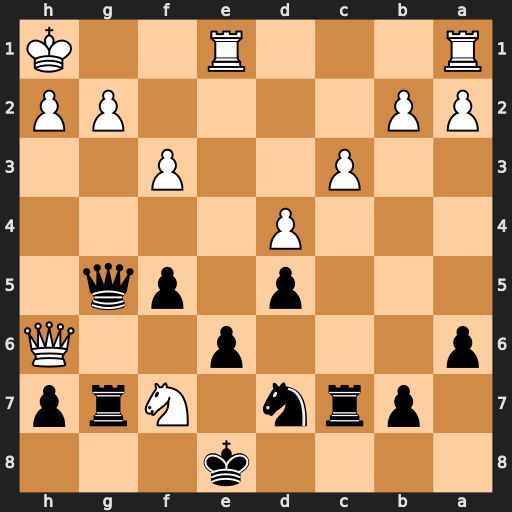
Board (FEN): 4k3/1prn1Nrp/p3p2Q/3p1pq1/3P4/2P2P2/PP4PP/R3R2K
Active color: b
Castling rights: -
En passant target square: -
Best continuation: Qxg2#